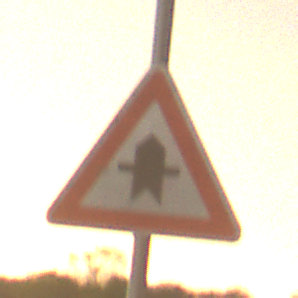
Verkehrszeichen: Vorfahrt
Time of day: Night
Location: Outdoor (Nature)
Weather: Clear
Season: NotSpecified
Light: Natural